Question: What is the result of this measurement?
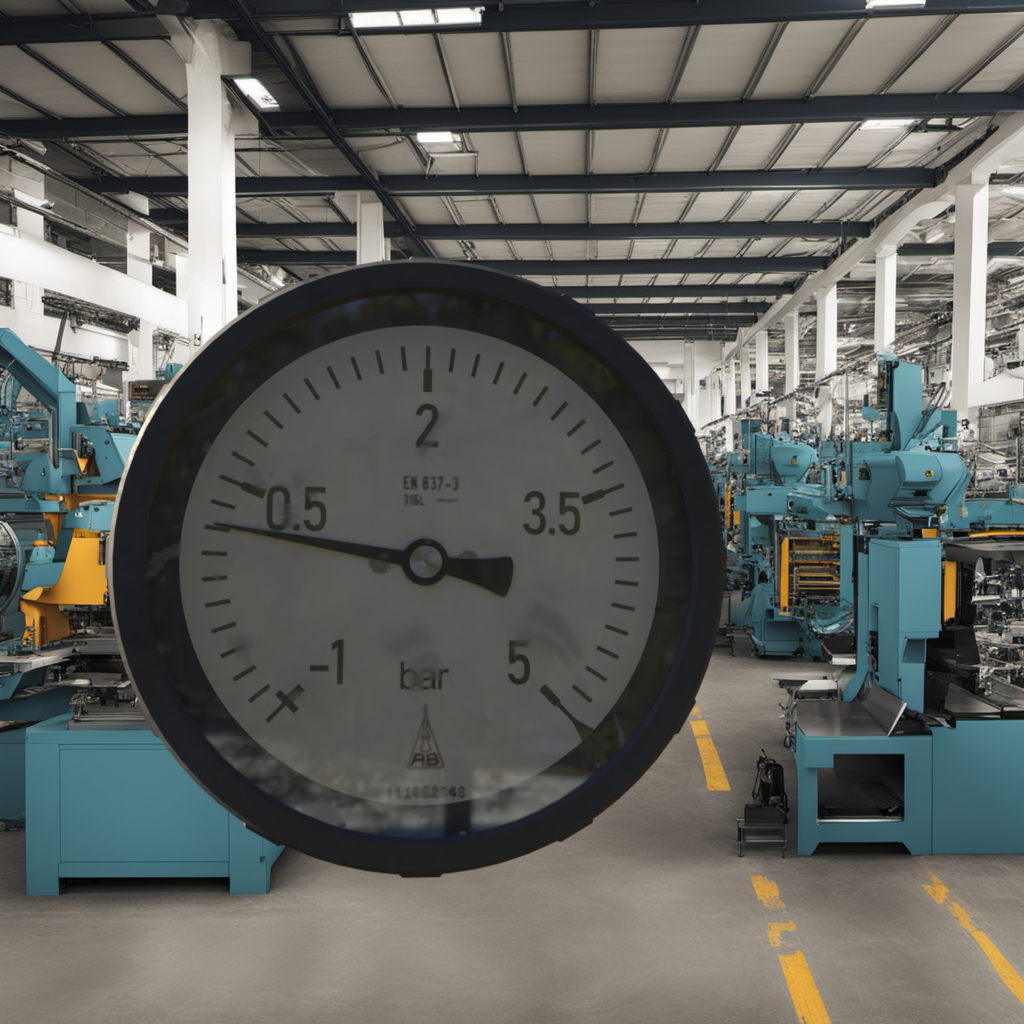
Answer: The result is 0.2
Question: What is the range of this measurement?
Answer: The range is from -1 to 5
Question: What is the minimum and maximum value range of this measurement?
Answer: The minimum value is -1 and the maximum value is 5